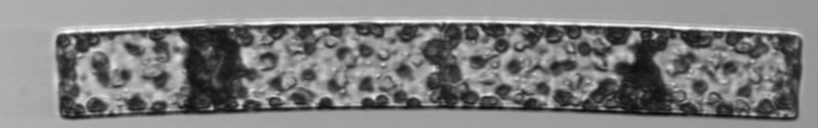
Label: Guinardia_flaccida